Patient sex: M
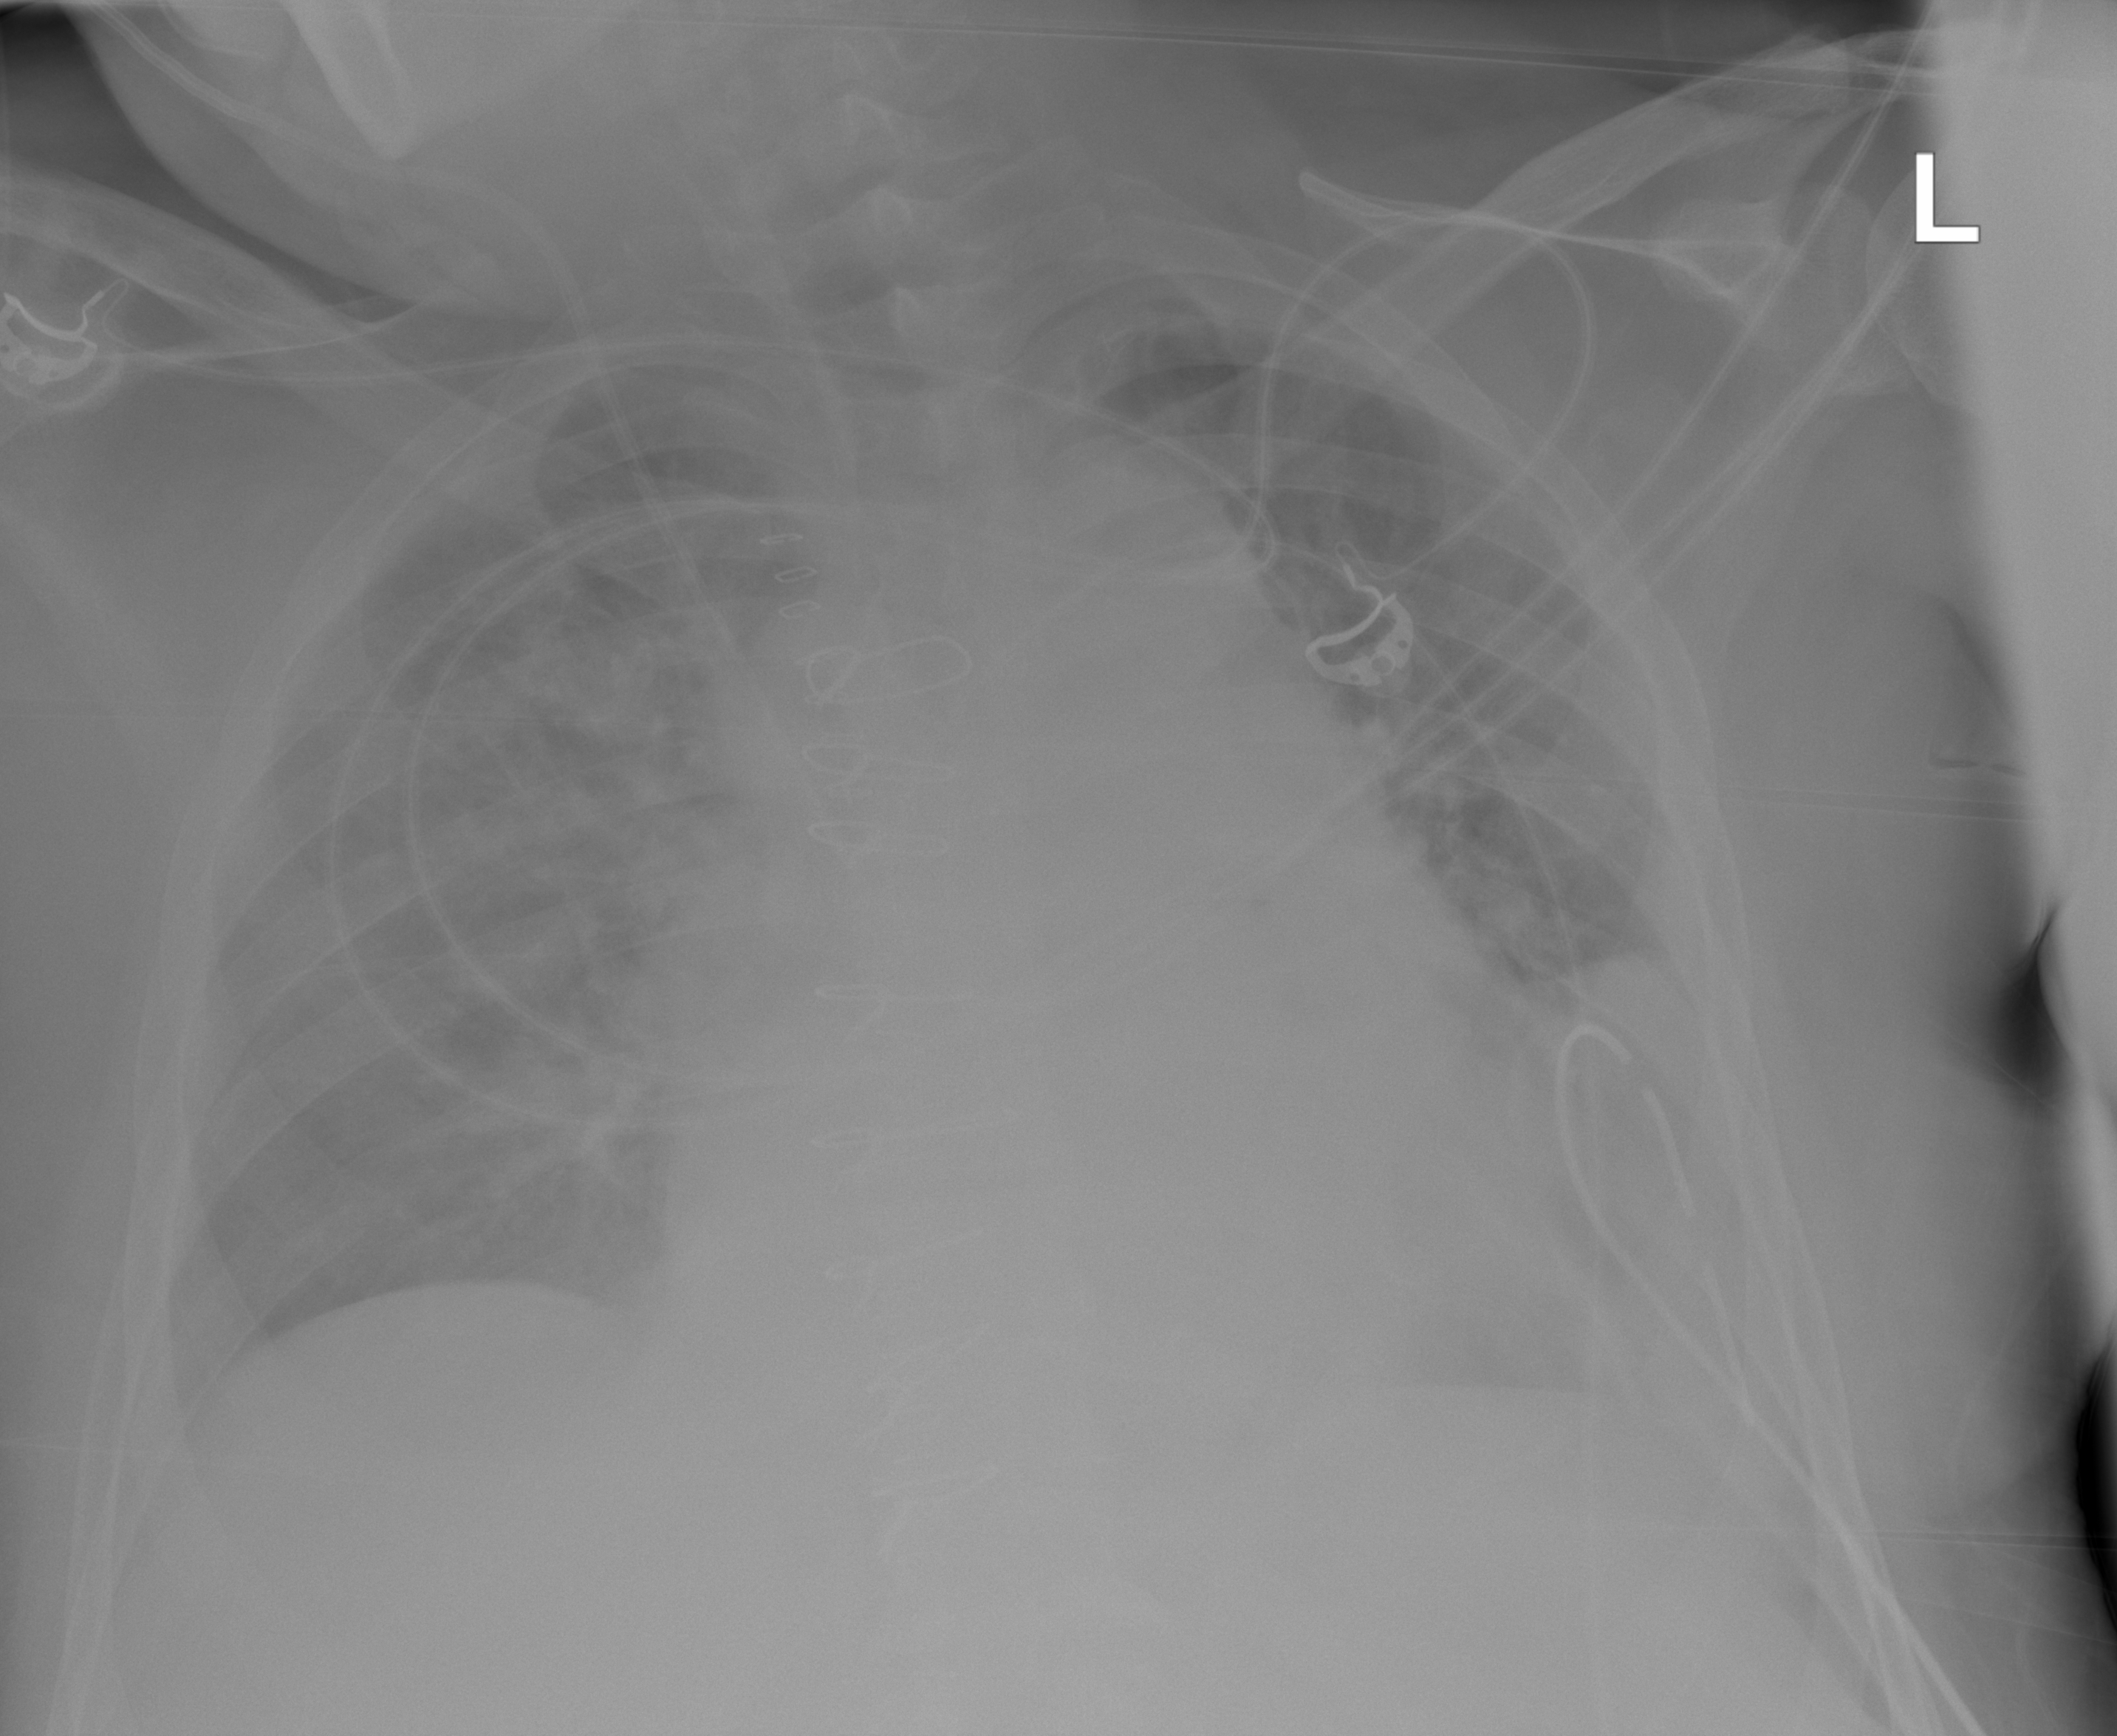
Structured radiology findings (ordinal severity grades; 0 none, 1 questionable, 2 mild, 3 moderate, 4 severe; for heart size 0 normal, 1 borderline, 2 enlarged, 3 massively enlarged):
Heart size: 2
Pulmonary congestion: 2
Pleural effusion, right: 1
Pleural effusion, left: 3
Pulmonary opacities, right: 2
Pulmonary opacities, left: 2
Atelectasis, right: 1
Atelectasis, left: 2